Question: I an setting up the connection with the .
This is the code I wrote and got the errors:
'''
import mysql.connector as mysql
def user_registration():
connection_to_mysql = mysql.connect(host='localhost', user='root',
passwd='aWais$777')
'''

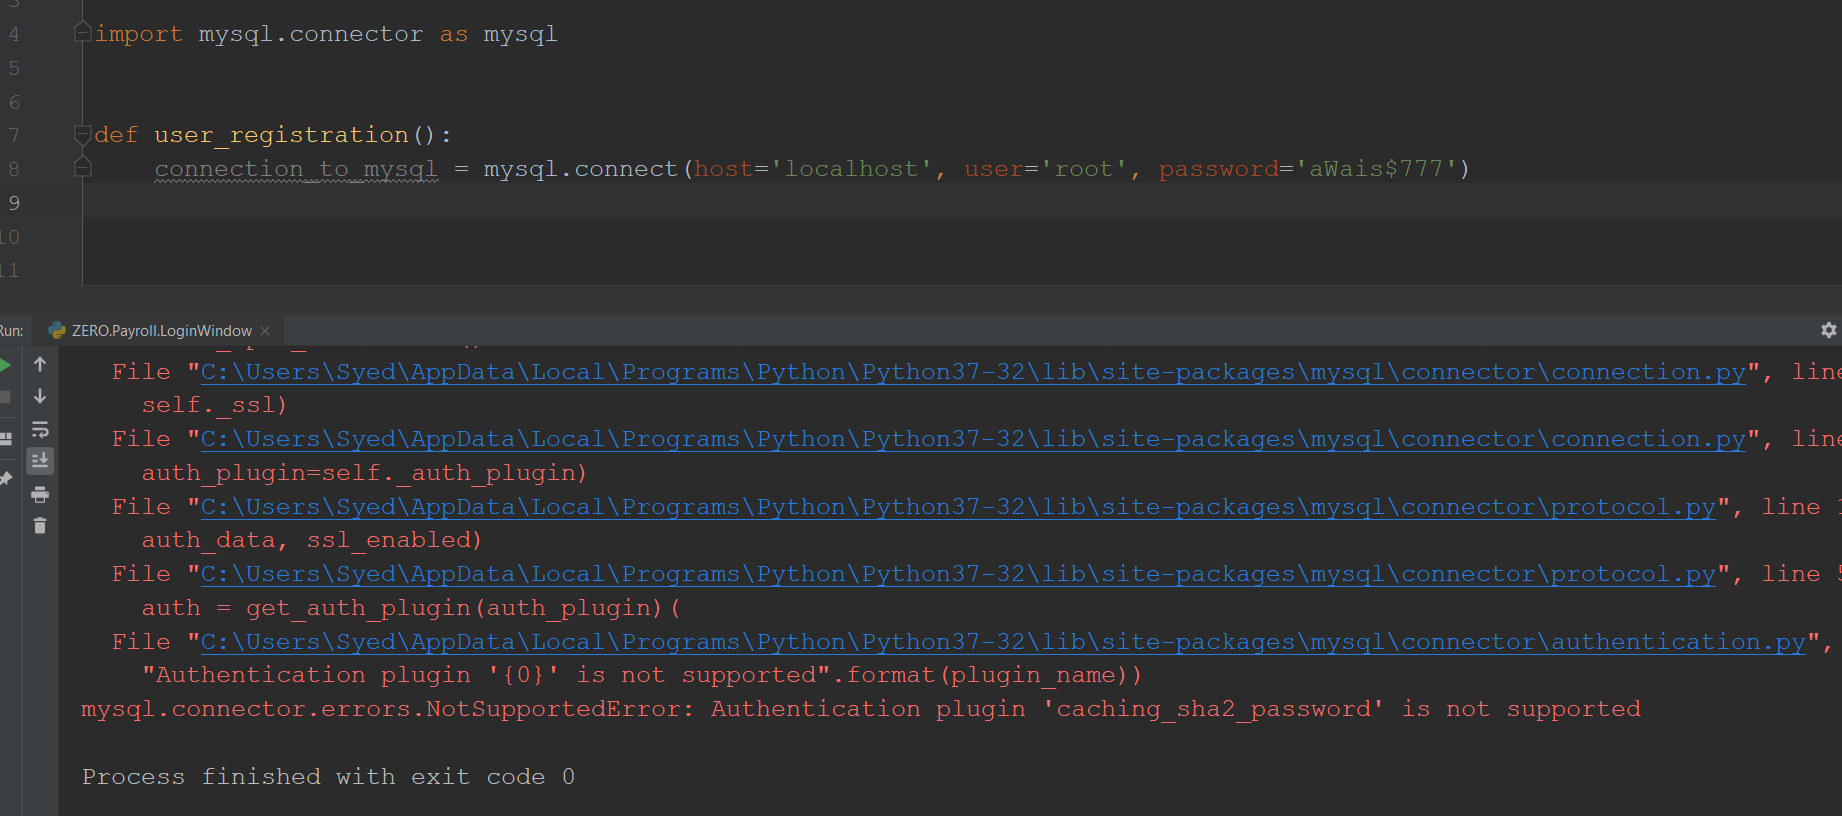
Answer: Please first trying with double quotes i.e. " " with password parameter passing. If not success then trying double quotes with all passing parameter i.e. host, user and password.
Because of passwd field contains this symbol '$' that's why not accepting.
For more info visit check this code: <URL>
'''
import mysql.connector
mydb = mysql.connector.connect(
host="localhost",
user="yourusername",
passwd="yourpassword"
)
print(mydb)
'''